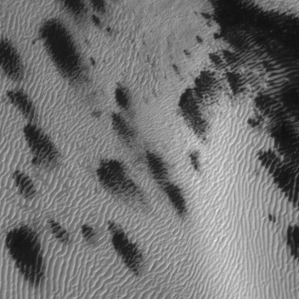
Label: frost